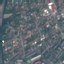
Land use / land cover class: Residential